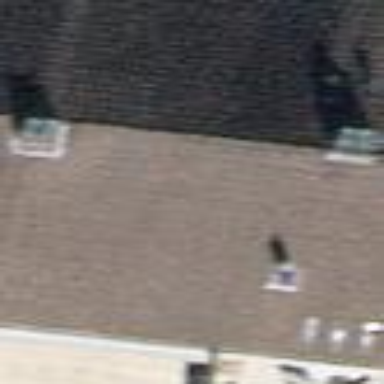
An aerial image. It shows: Building with tile roof.